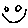
Label: smiley face